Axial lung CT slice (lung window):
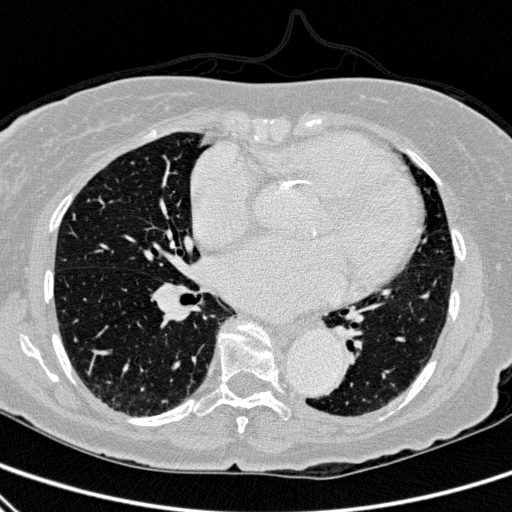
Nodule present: no